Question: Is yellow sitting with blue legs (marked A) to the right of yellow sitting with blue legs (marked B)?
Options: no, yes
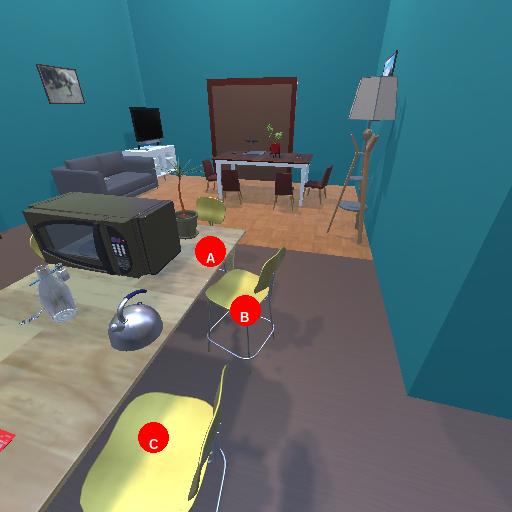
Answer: no